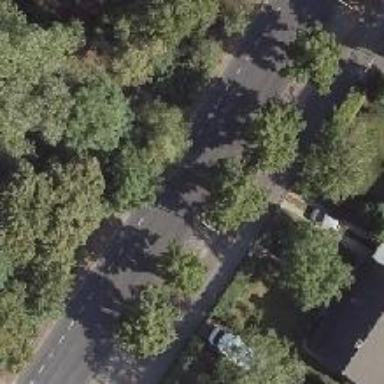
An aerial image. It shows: Beautiful avenue lined with deciduous broadleaved trees.